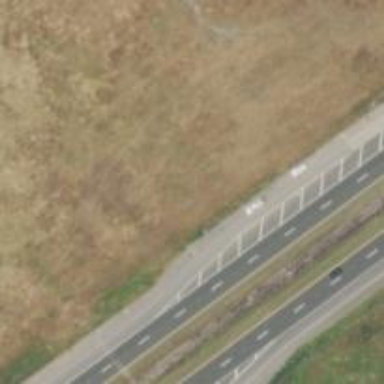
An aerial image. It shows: Service road leading to weighbridge.